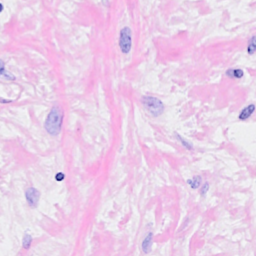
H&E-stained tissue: Breast